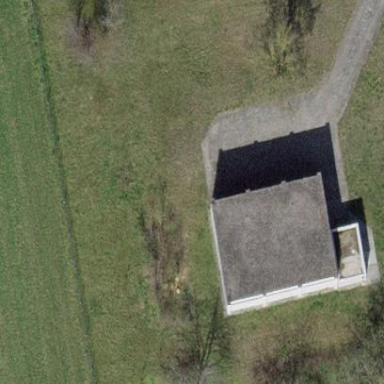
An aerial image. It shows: Service building.